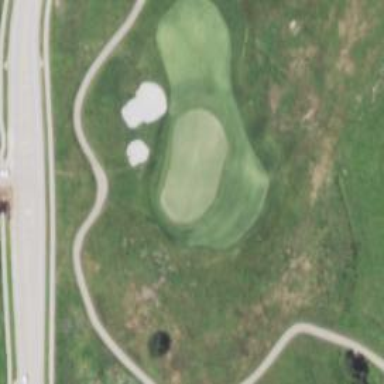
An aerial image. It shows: Golf hole.